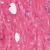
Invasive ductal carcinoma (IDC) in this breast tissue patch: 0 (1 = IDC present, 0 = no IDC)